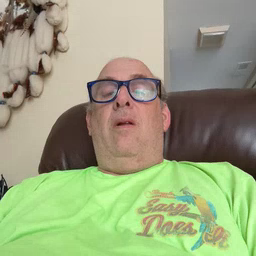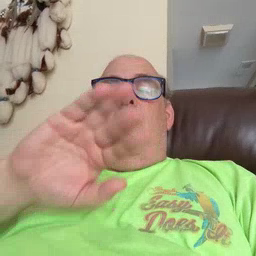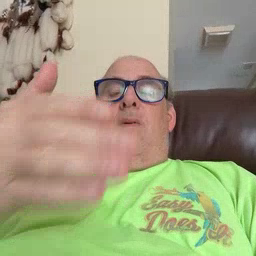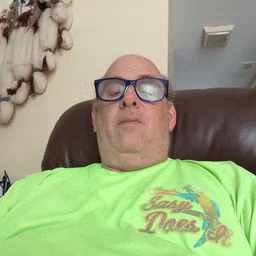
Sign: all